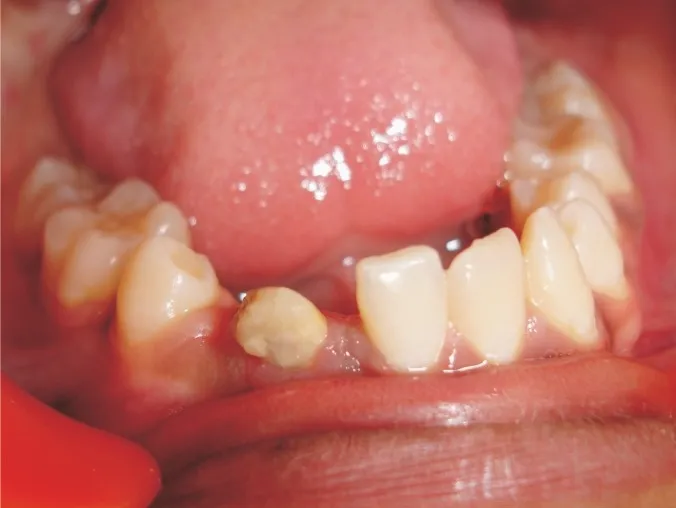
Intraoral lower arch.
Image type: medical_photograph (other_medical_photograph)